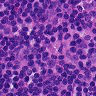
Metastatic tissue present: no